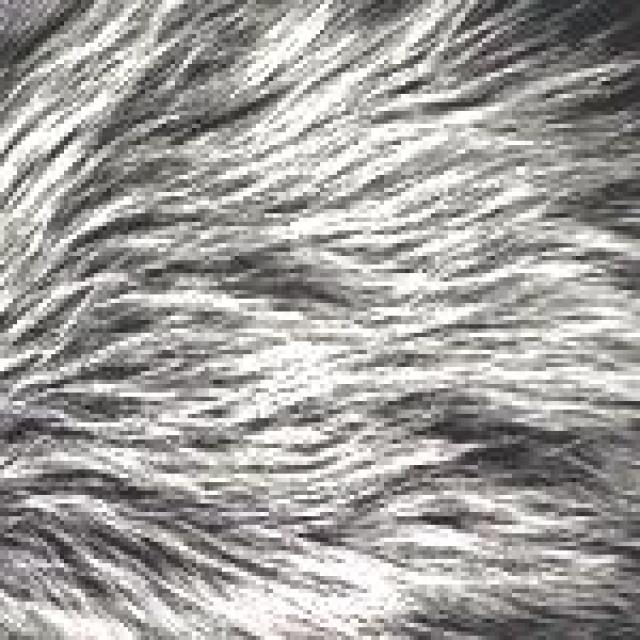
Healthy canine skin — no visible lesions, inflammation, or abnormalities. The skin and coat appear normal.